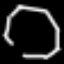
Label: octagon